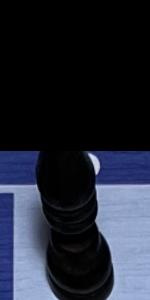
Label: Bishop_Black